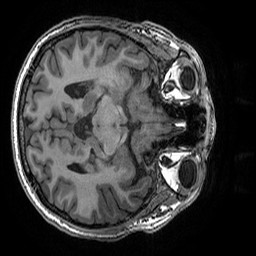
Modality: T1w
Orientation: axial
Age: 29
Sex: male
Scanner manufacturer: ge
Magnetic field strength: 3 T
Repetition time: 0.008184 s
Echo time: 0.003192 s